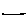
Label: line